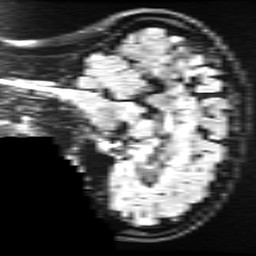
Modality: FLAIR
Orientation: sagittal
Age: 32
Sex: female
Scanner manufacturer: ge
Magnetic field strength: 3 T
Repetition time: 11 s
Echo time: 0.1497 s